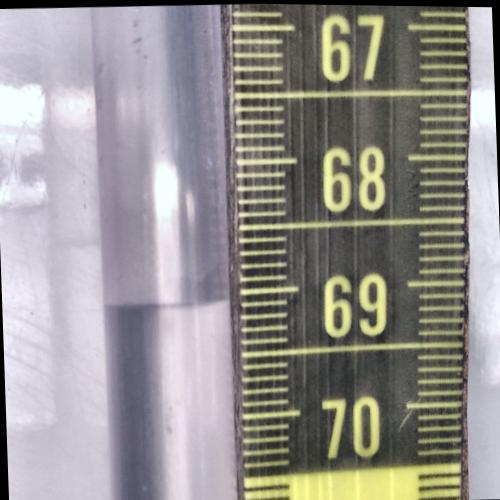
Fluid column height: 69.1 cm